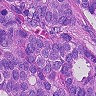
Metastatic tissue present: yes